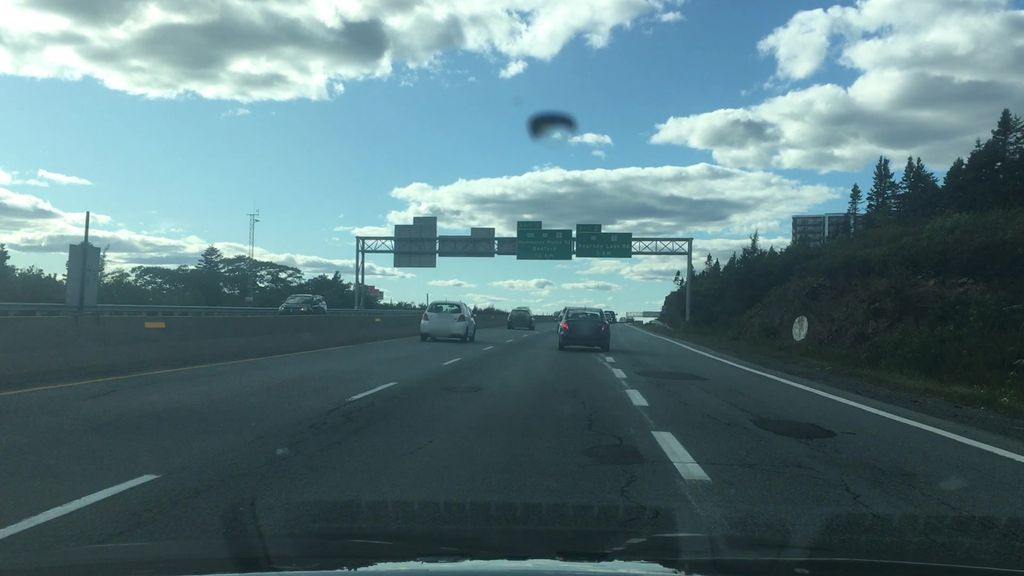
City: halifax